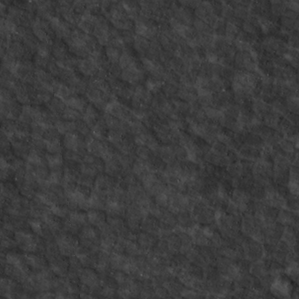
Label: non_frost